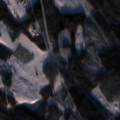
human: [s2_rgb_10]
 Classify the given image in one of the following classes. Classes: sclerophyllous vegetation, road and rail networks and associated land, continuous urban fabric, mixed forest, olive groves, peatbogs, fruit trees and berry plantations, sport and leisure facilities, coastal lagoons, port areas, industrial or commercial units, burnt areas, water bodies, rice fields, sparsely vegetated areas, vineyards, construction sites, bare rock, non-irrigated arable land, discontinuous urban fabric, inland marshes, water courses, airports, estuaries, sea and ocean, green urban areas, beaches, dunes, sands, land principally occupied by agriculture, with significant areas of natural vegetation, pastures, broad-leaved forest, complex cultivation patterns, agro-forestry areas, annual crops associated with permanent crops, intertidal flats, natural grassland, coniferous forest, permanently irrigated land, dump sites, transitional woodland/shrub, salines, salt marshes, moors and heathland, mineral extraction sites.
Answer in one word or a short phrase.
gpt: non-irrigated arable land, coniferous forest, mixed forest, transitional woodland/shrub